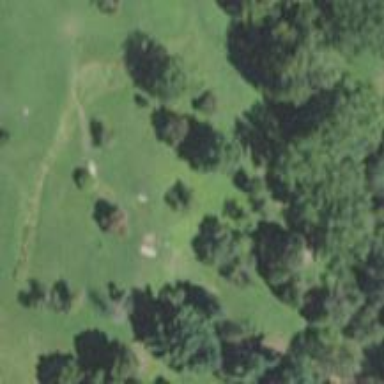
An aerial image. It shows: Disc golf tee area.